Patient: sex M, age 48
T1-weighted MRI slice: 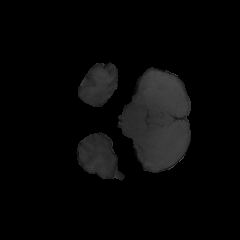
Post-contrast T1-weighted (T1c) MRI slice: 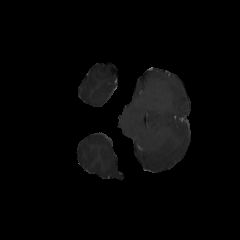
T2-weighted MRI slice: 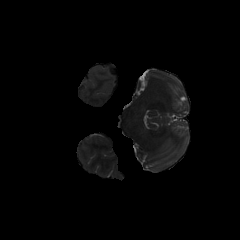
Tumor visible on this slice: no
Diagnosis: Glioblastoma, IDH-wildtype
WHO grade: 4